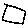
Label: square